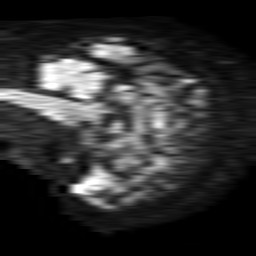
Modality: TRACE
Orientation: sagittal
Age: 41
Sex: male
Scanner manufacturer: philips
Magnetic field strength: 1.5 T
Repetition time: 4.6 s
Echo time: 0.08631 s